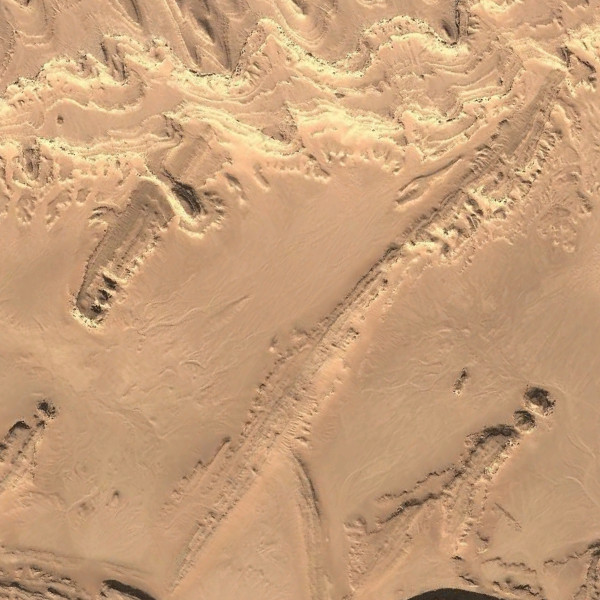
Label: Desert